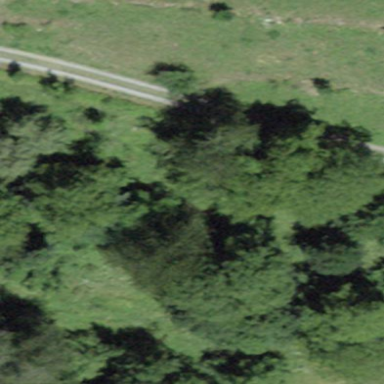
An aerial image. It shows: Forest area.